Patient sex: M
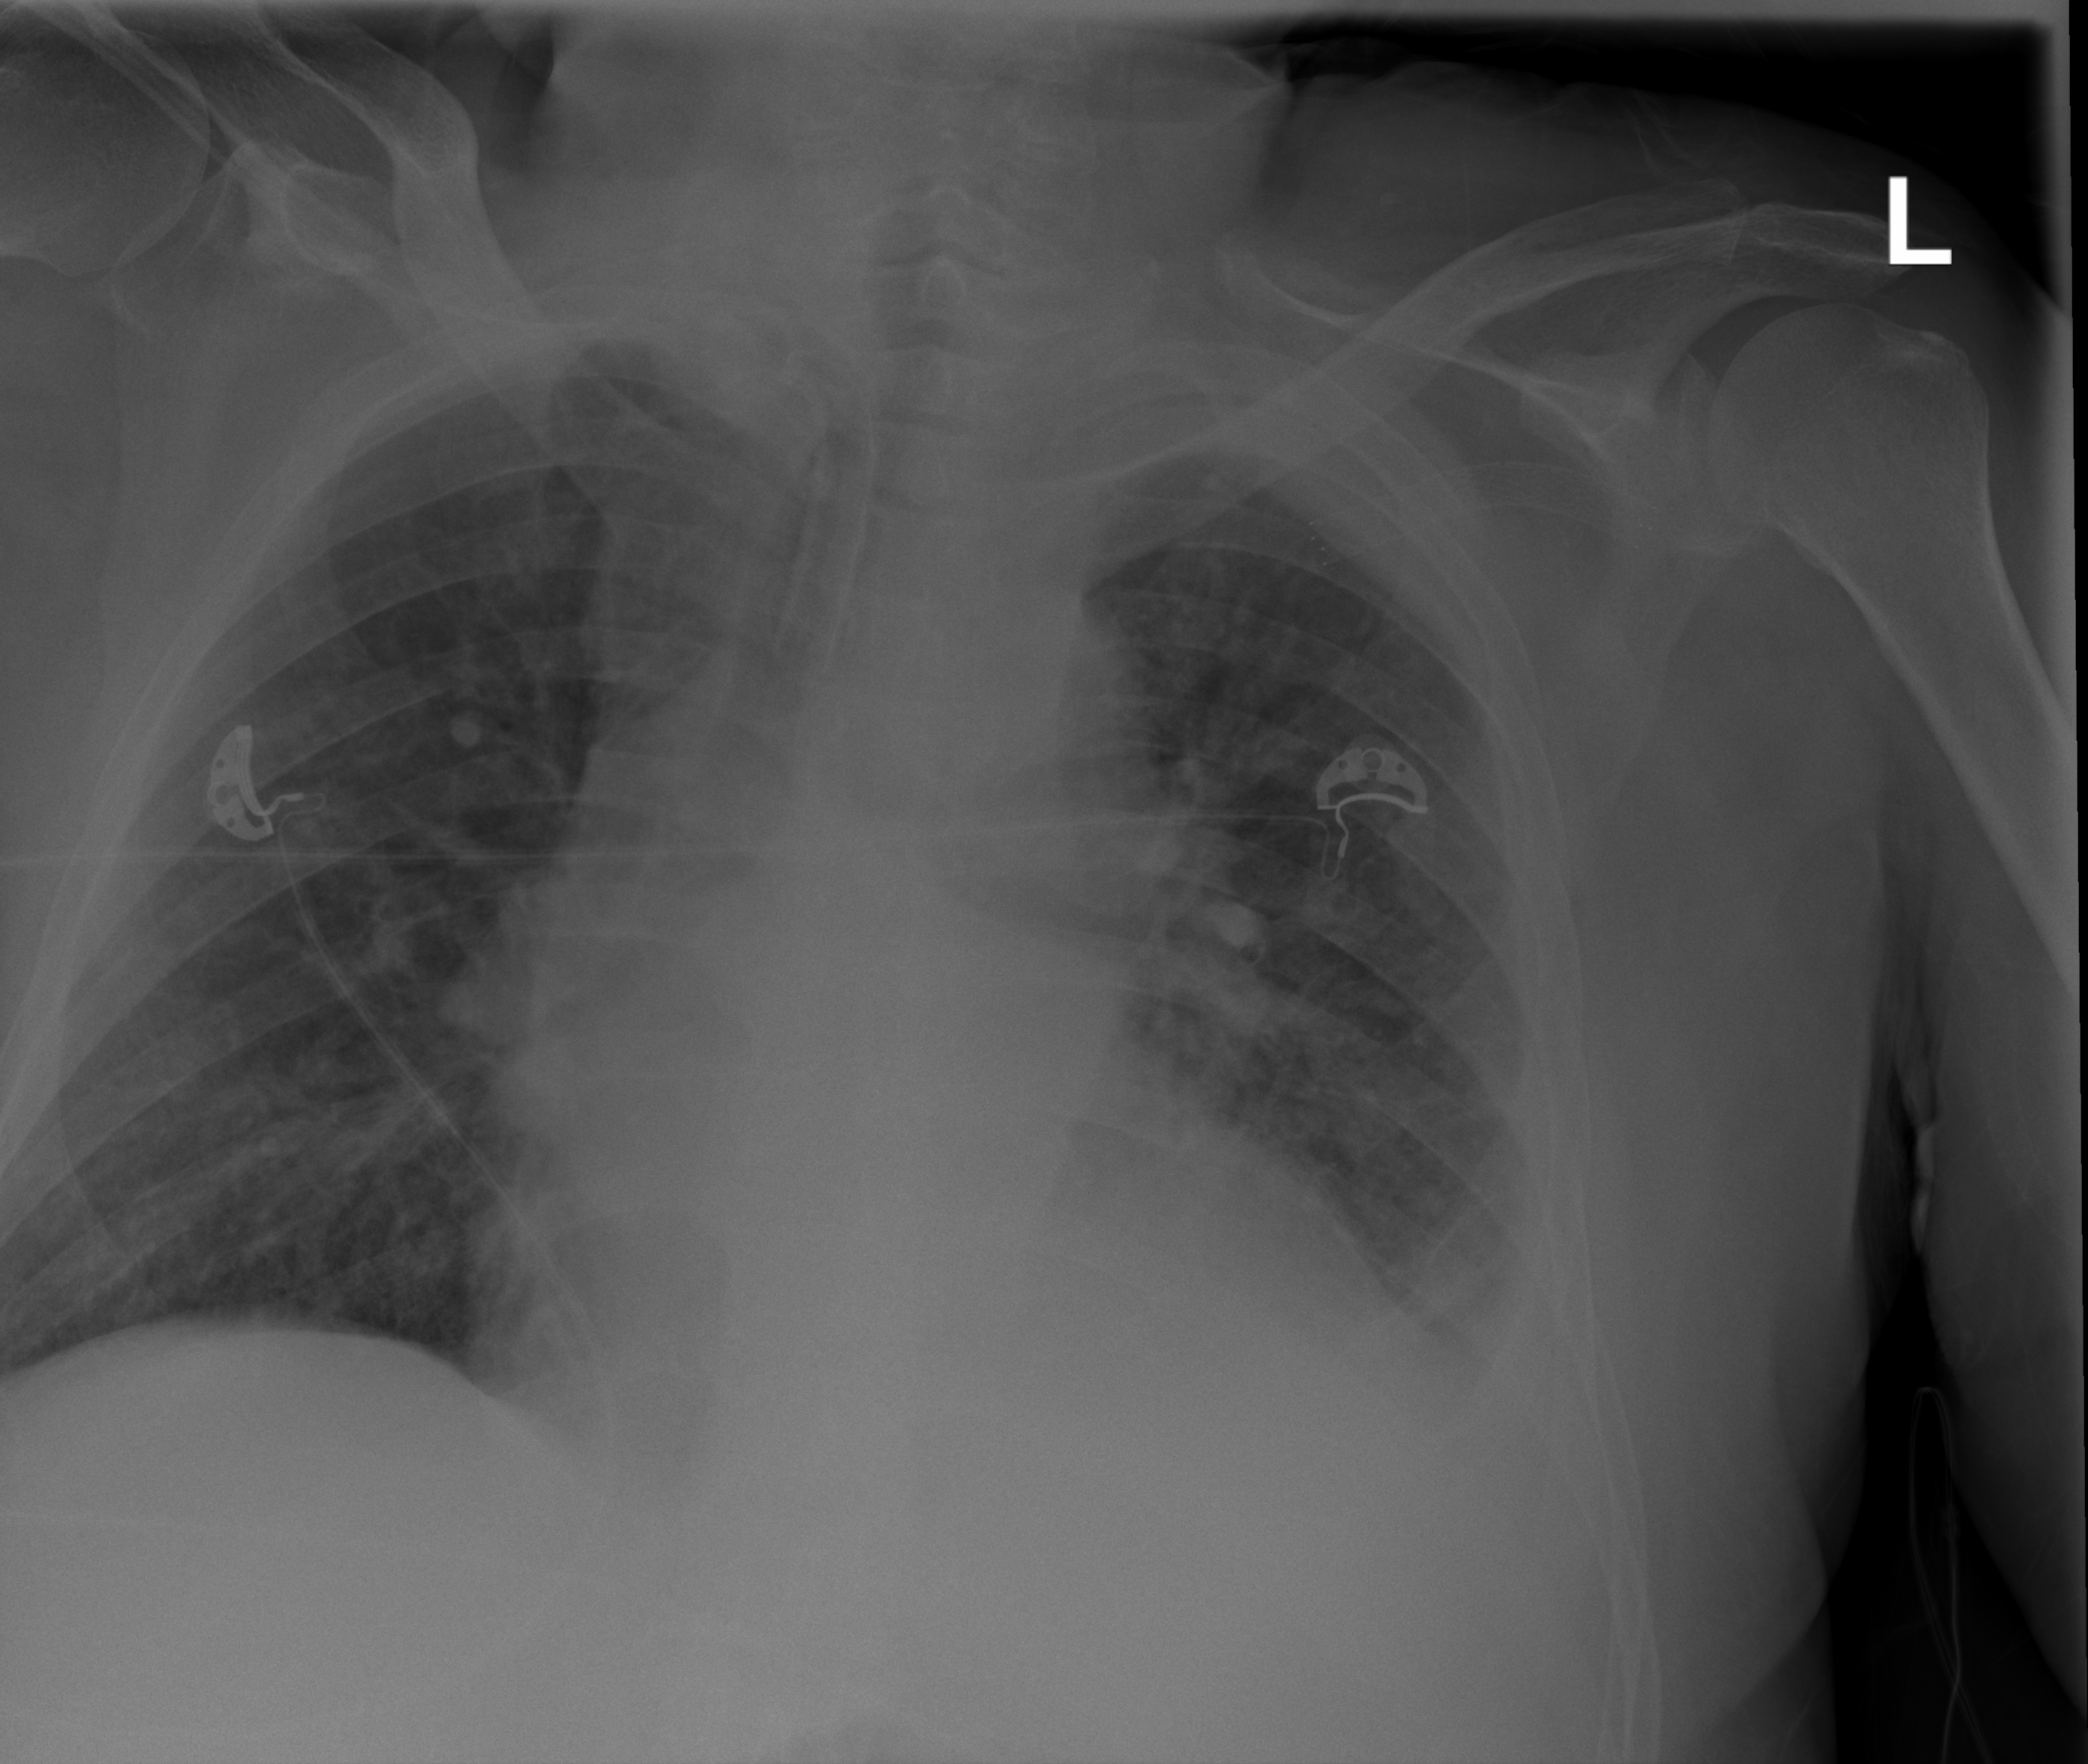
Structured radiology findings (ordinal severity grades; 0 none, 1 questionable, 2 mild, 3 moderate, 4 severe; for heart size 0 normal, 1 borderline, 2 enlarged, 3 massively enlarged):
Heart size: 2
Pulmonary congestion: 0
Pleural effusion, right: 0
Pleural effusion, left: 1
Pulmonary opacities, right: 0
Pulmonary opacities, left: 2
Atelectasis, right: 0
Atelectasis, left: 2